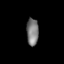
Tissue: lung
Cell type: Epithelial cells
Senescence score: 0.2197
Nuclear area (px): 320
Mean DAPI intensity: 122.394